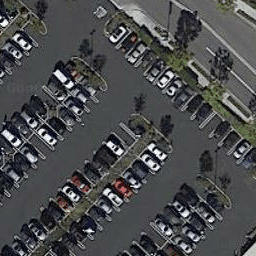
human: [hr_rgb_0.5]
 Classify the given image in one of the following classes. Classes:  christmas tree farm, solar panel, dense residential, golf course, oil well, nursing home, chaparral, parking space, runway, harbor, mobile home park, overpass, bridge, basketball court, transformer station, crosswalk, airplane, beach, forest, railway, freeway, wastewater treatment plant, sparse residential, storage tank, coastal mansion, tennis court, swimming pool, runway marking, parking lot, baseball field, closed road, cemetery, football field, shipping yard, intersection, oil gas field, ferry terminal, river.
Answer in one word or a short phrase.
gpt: parking lot